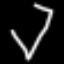
Label: diamond